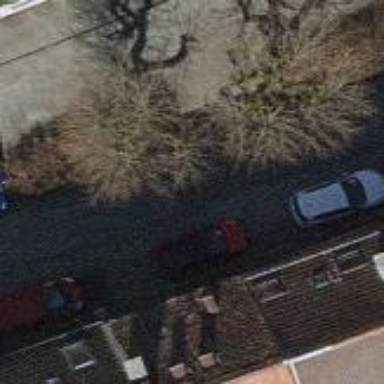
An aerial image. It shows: Street side parking spaces with parallel orientation.